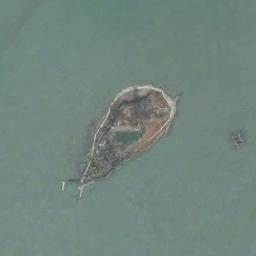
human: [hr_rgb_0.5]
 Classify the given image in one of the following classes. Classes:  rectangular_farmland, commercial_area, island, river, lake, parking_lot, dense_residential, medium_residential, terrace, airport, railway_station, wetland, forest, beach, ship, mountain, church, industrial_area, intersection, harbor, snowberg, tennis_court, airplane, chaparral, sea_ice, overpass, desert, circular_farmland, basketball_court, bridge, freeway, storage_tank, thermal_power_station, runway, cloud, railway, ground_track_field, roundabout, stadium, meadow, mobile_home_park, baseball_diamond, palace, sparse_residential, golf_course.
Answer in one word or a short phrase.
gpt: island